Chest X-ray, PA view. Patient: 35 years old, sex F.
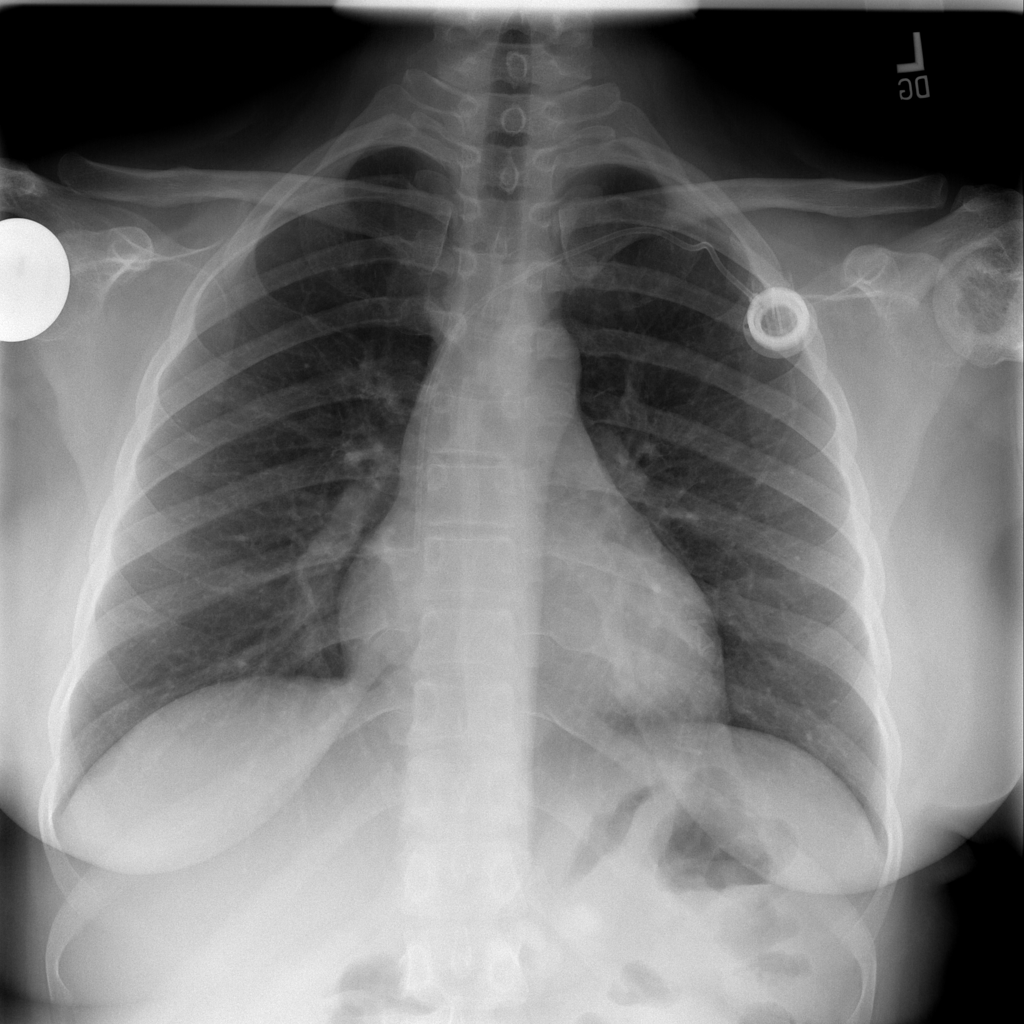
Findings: No Finding